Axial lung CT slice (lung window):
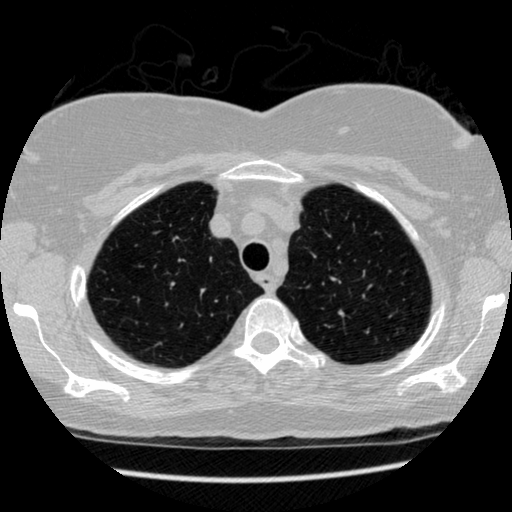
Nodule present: no